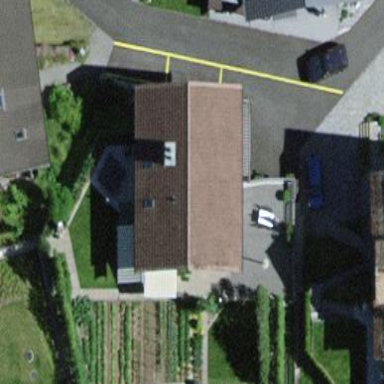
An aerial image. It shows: Simple house.